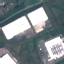
Land use / land cover: Industrial